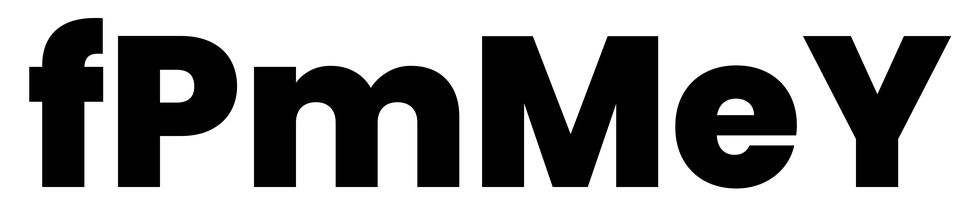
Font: Poppins-ExtraBold